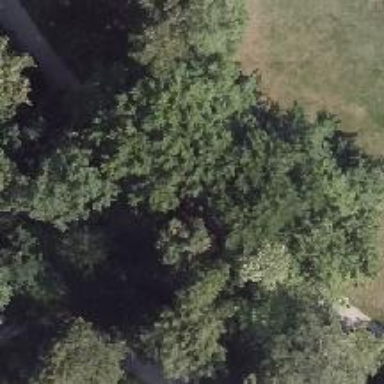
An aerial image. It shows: Park with broadleaved deciduous trees.